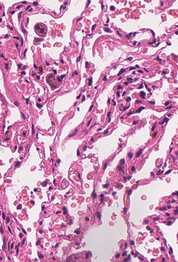
Tumor epithelial tissue: no
Tumor-associated stroma tissue: no
Normal tissue: yes